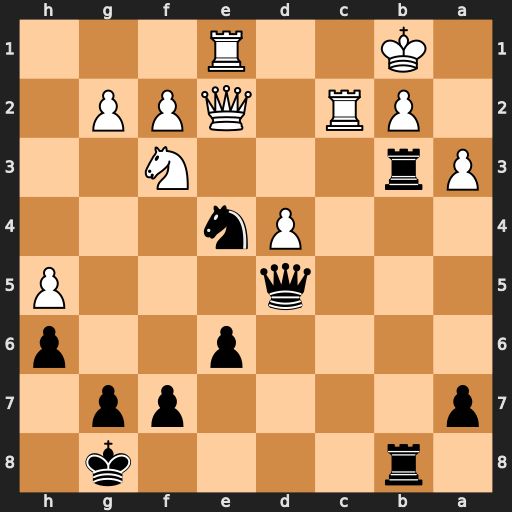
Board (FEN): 1r4k1/p4pp1/4p2p/3q3P/3Pn3/Pr3N2/1PR1QPP1/1K2R3
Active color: b
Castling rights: -
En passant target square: -
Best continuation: Nc3+ Rxc3 Rxc3